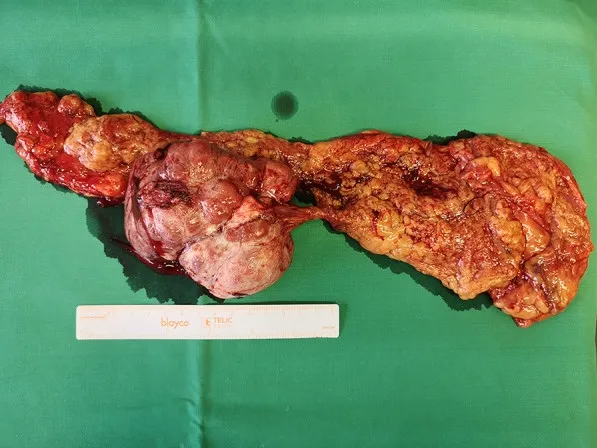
Solitary fibrous tumor and the omentum removed.
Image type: medical_photograph (other_medical_photograph)